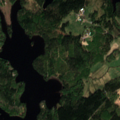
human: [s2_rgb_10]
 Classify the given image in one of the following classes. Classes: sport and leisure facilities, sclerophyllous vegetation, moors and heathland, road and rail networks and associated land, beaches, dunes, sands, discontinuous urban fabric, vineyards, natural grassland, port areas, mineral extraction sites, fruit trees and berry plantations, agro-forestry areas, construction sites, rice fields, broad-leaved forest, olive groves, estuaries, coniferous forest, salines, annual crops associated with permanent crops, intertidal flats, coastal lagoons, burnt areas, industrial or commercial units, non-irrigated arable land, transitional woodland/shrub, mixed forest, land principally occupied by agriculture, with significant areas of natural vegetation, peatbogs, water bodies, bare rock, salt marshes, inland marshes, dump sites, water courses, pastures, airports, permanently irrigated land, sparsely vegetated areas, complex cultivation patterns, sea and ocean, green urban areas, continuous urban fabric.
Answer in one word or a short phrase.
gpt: non-irrigated arable land, land principally occupied by agriculture, with significant areas of natural vegetation, coniferous forest, mixed forest, water bodies